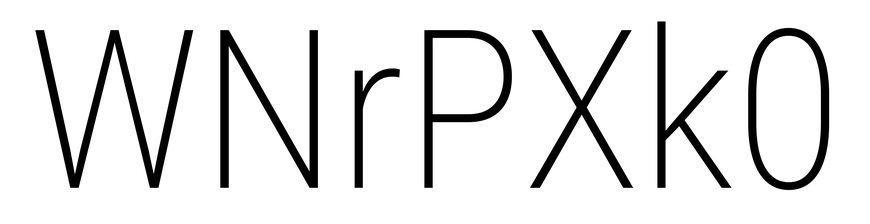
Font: Roboto_Condensed_ExtraLight